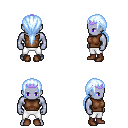
a pixel art fantasy rpg character, male body template, dark elf, purple skin, brown sleeveless shirt, white pants, white cyan ponytail hairstyle, purple tiara, brown shoes, four views (front, back, left, right), 2x2 character sprite sheet, small pixel art, hard edges, no anti-aliasing